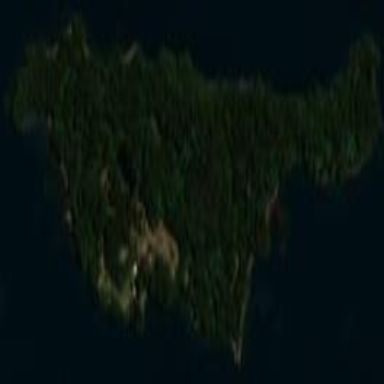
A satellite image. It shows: Island covered with woodland.